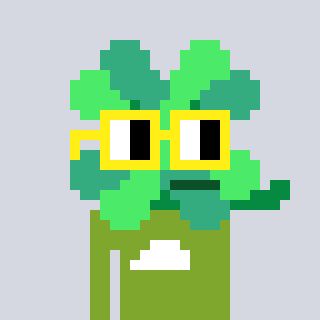
a pixel art character with square yellow glasses, a clover-shaped head and a slimegreen-colored body on a cool background